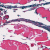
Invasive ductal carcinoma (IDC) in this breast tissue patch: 0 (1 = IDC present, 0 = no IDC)